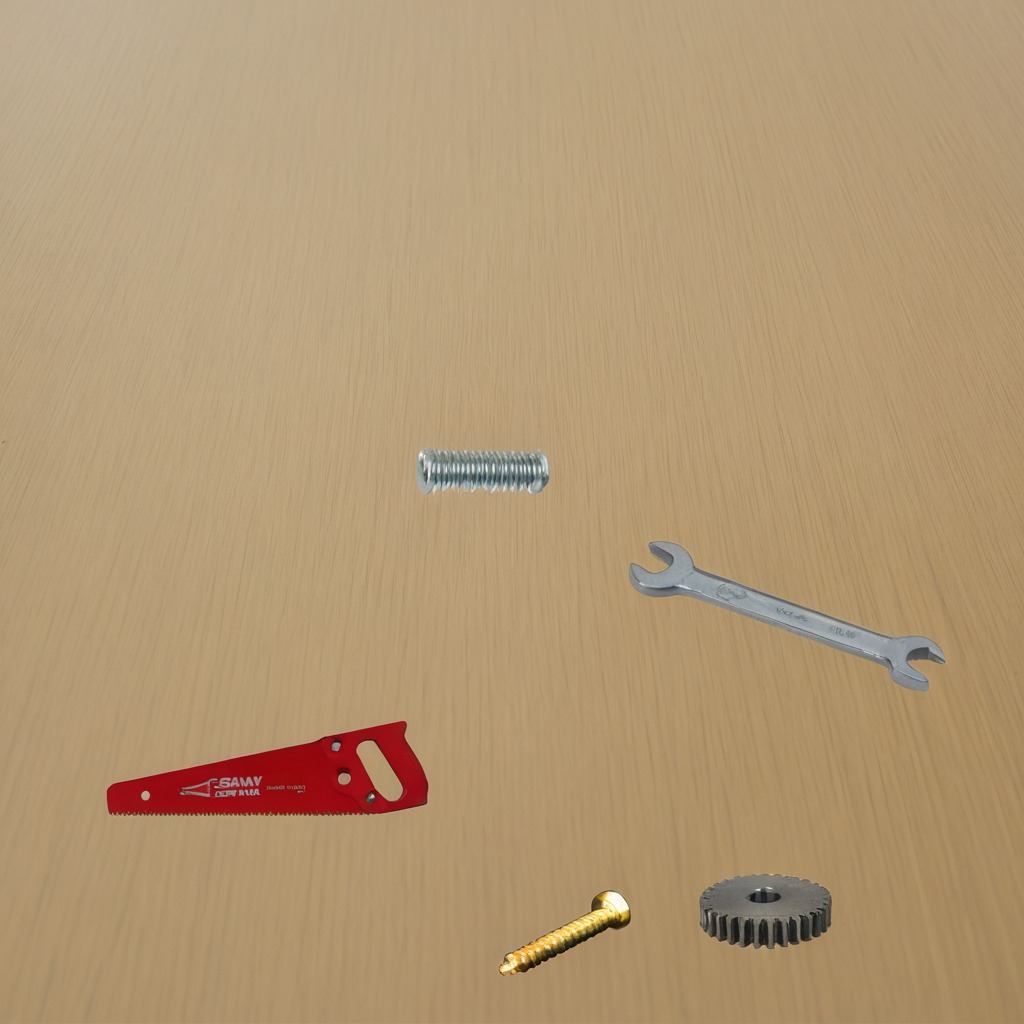
A metal gear with teeth is lying on a plywood surface in a paint workshop lit by afternoon window light.